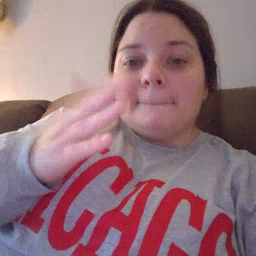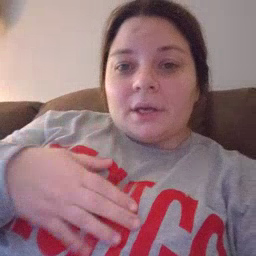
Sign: book